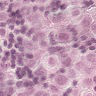
Metastatic tissue present: yes